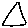
Label: triangle